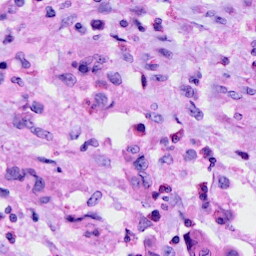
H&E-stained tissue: Cervix